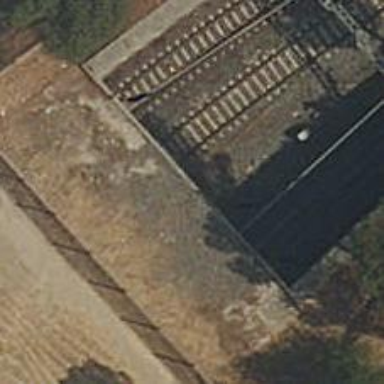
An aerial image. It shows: Tunnel with electrified contact line located in service yard.